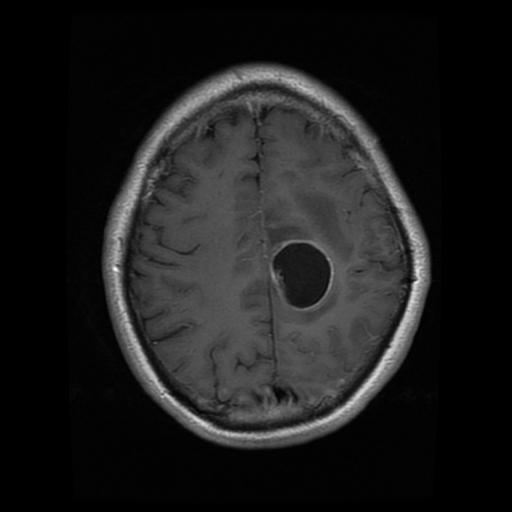
Label: glioma